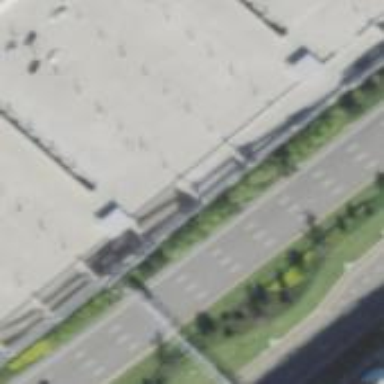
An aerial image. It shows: Parking building.